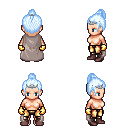
a pixel art fantasy rpg character, female body template, human, light skin, gray cape, gold greaves, white cyan short topknot hairstyle, silver tiara, gold gloves, maroon shoes, four views (front, back, left, right), 2x2 character sprite sheet, small pixel art, hard edges, no anti-aliasing